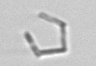
Label: Nanoneis